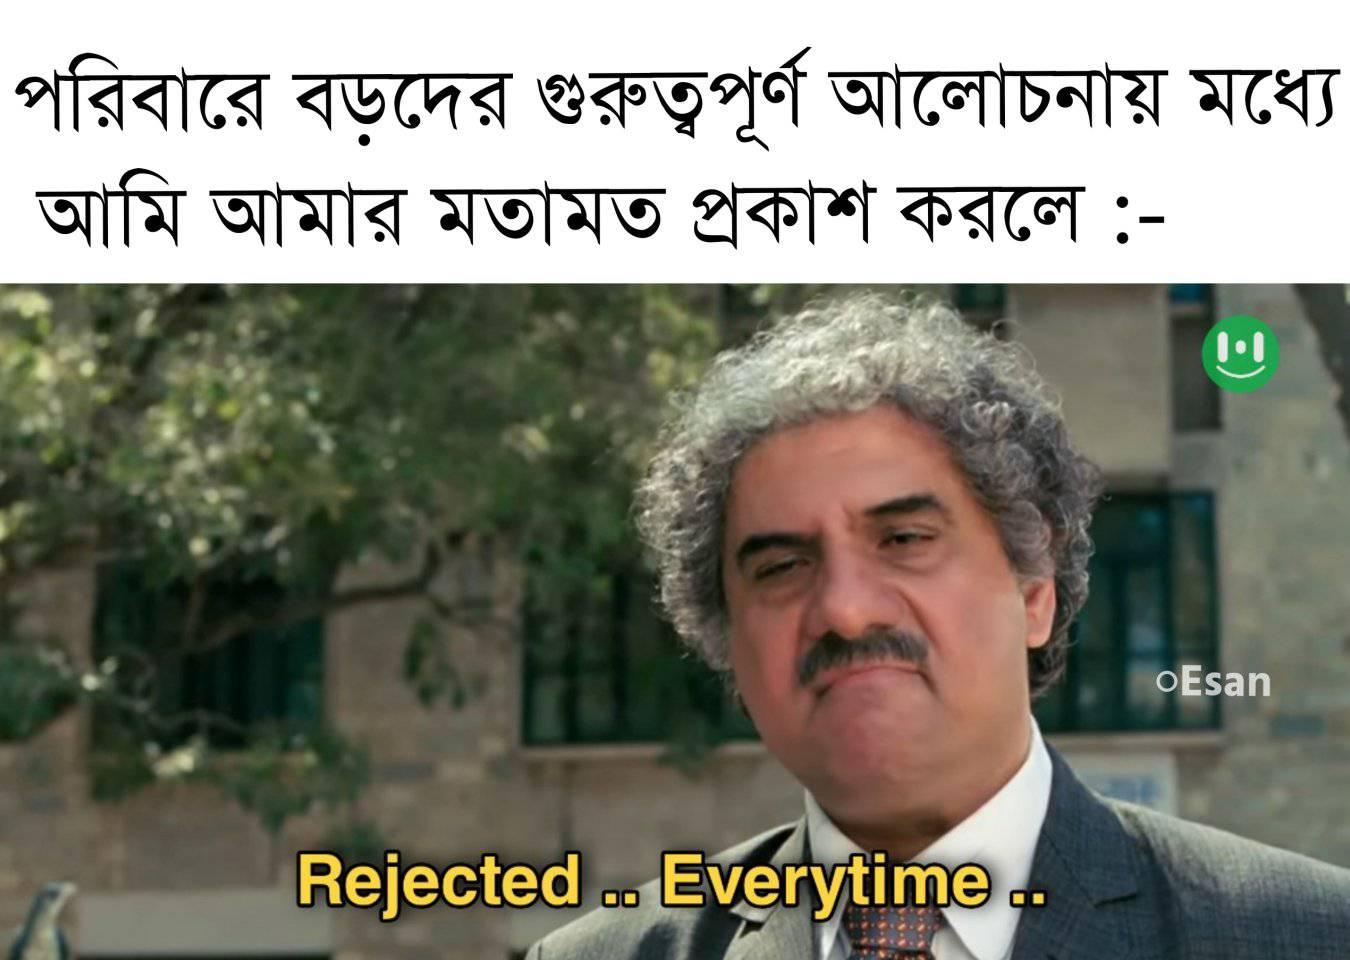
Caption: পরিবারে বড়দের গুরুত্বপূর্ণ আলোচনায় মধ্যে আমি আমার মতামত প্রকাশ করলে :-    Rejected... Everytime ...
Label: non-hate